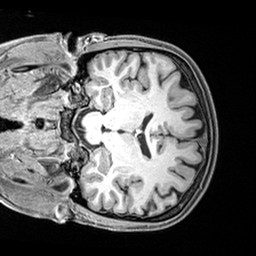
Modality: T1w
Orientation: coronal
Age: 28
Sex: female
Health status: healthy
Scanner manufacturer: siemens
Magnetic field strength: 3 T
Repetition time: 2.4 s
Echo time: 0.00217 s